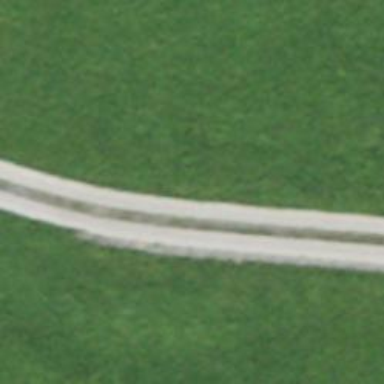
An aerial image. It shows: Track road with concrete lanes of grade1 quality.